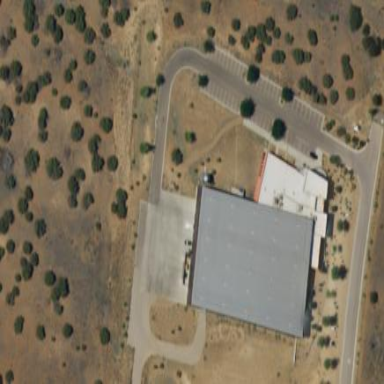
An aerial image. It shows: Manufacturing building.